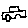
Label: car